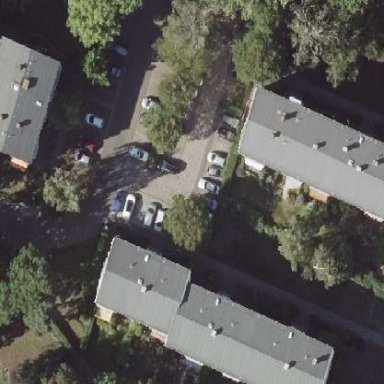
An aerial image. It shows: Parking area with surface.